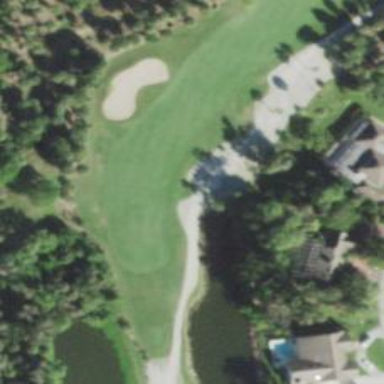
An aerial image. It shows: View of golf hole.